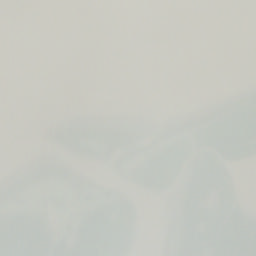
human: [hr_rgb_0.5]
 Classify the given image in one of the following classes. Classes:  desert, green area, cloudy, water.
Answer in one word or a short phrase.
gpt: cloudy